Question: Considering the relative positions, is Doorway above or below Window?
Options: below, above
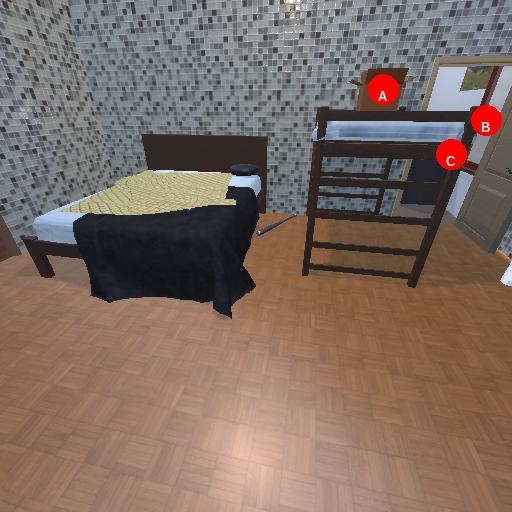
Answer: below